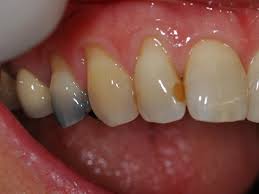
Condition: Tooth Discoloration